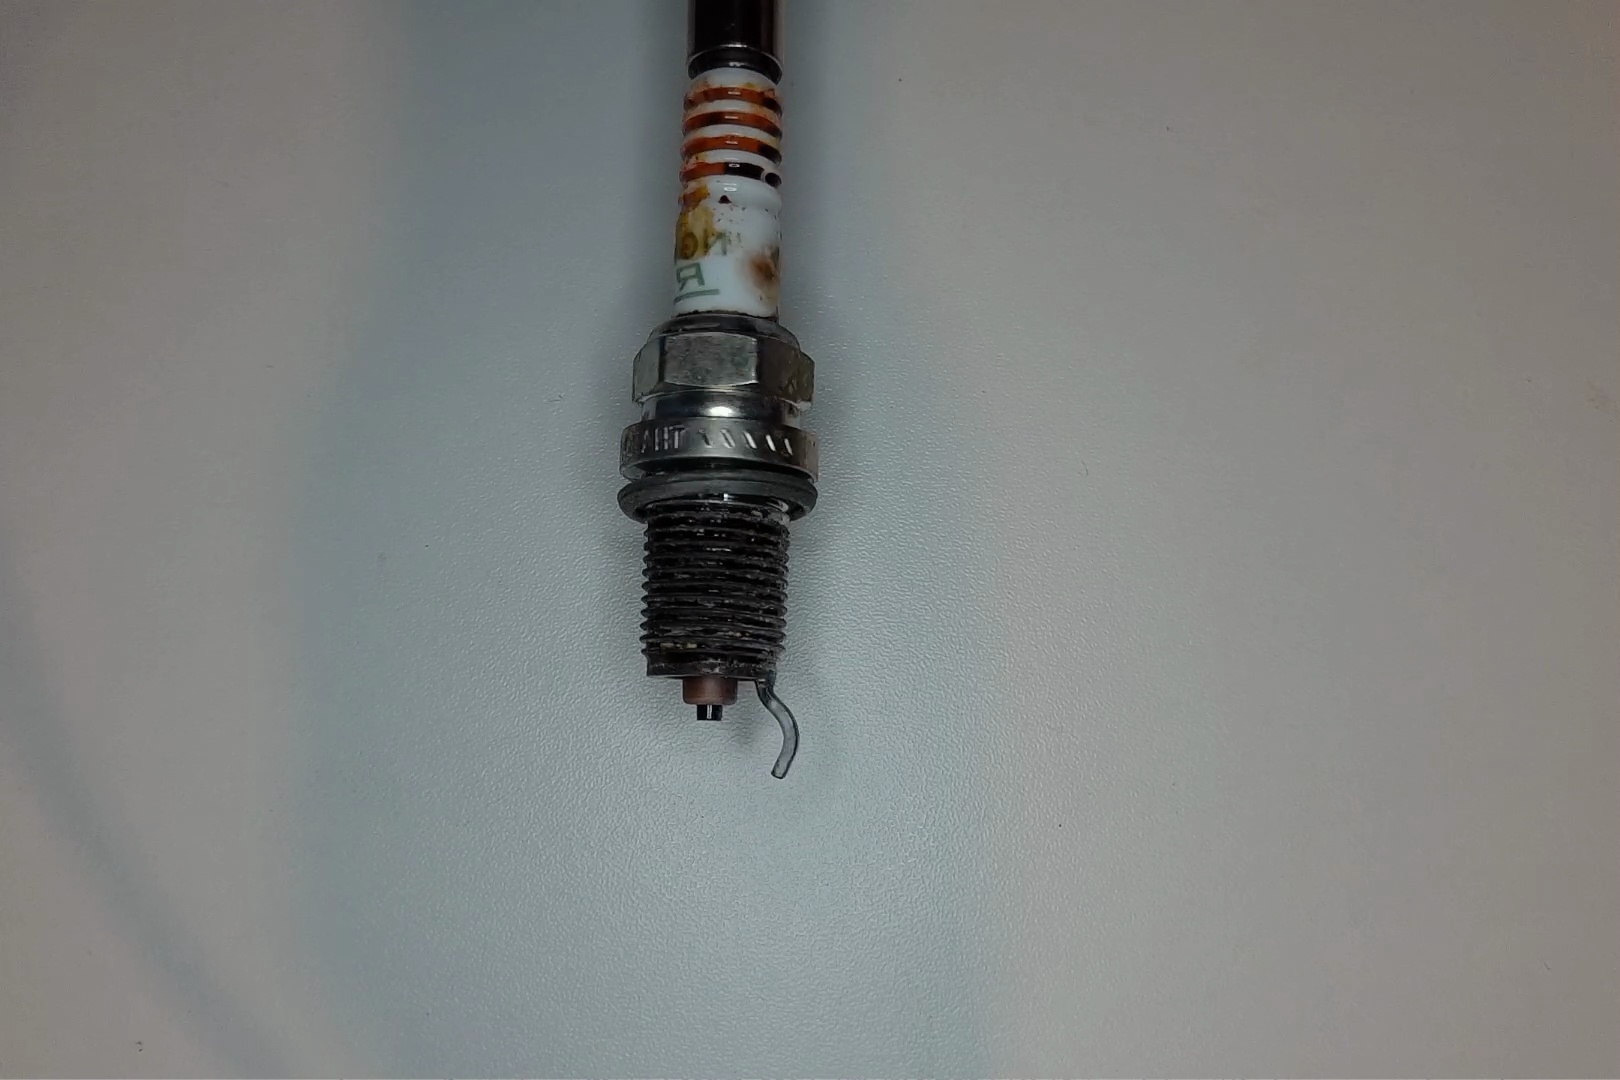
Label: anomaly